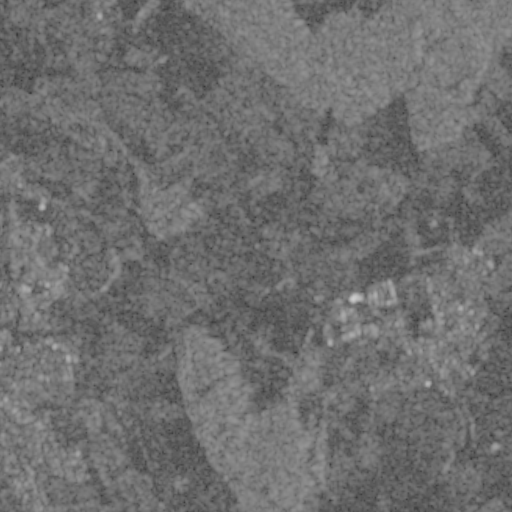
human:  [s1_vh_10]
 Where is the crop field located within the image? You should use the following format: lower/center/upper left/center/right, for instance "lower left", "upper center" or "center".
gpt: The crop field is located in the lower left of the image.
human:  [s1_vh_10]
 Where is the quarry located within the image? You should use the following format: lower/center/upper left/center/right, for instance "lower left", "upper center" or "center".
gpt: There is no quarry in the image.

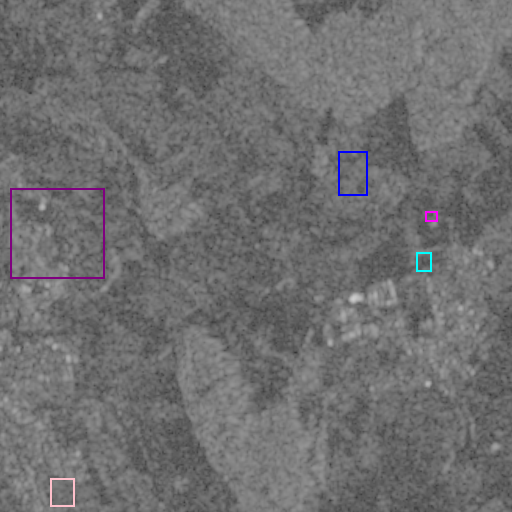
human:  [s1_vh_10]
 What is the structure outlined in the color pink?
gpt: The structure outlined in pink is a crop field.
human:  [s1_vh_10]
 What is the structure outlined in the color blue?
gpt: The structure outlined in blue is a landfill.
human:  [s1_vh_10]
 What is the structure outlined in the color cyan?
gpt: The structure outlined in cyan is a park.
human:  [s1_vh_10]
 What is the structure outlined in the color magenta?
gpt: The structure outlined in magenta is a parking lot.
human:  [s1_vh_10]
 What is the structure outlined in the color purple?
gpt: The structure outlined in purple is a quarry.
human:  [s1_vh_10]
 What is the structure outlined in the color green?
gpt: There is no green outline.